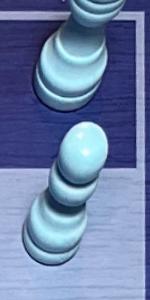
Label: Pawn_White